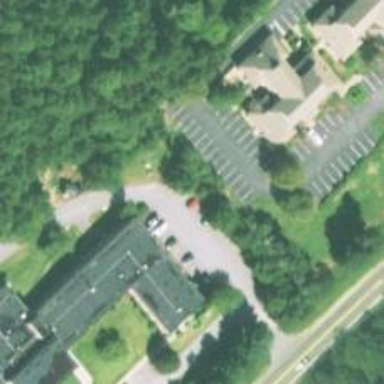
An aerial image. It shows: Parking space.